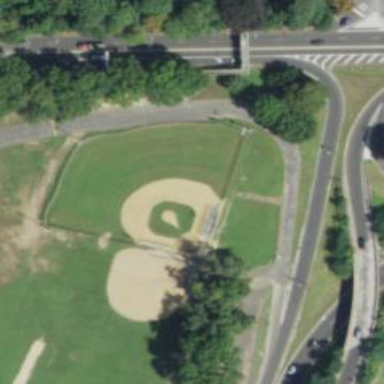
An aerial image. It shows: Baseball pitch for leisure and sports activities.